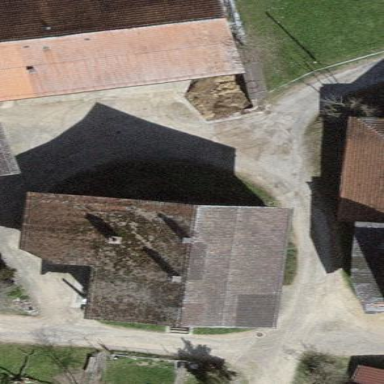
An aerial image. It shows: Farm building.